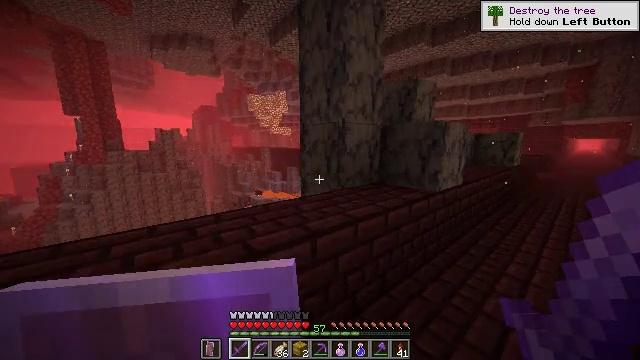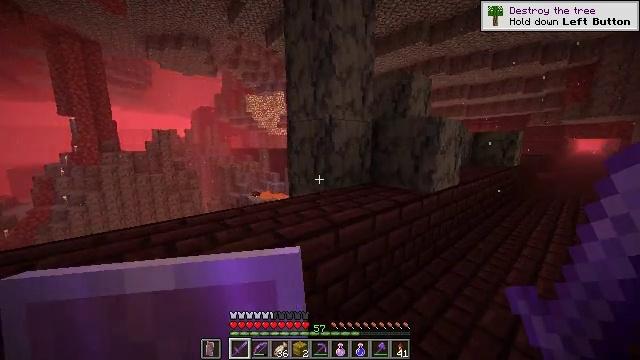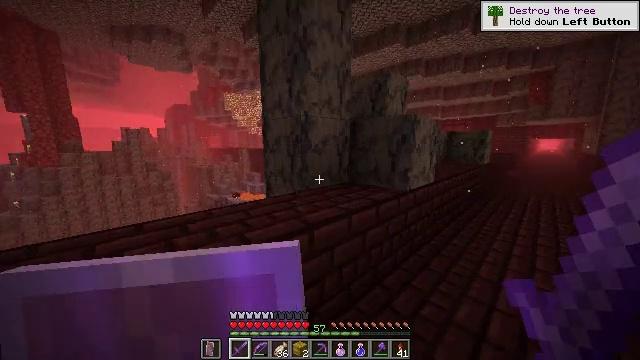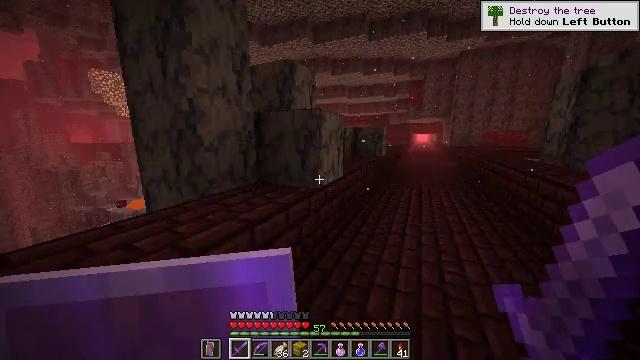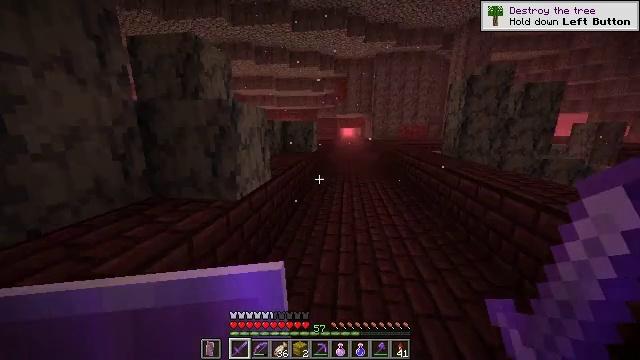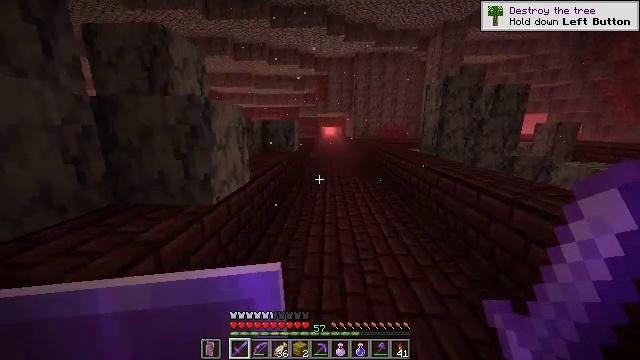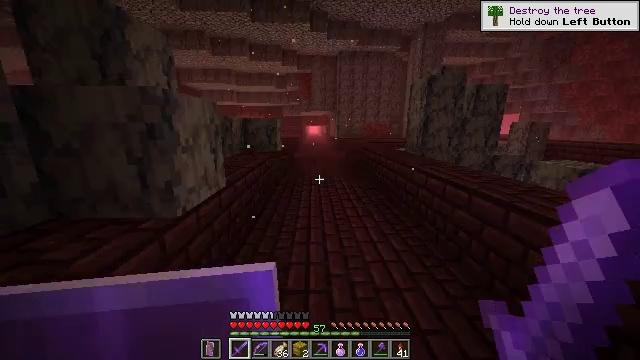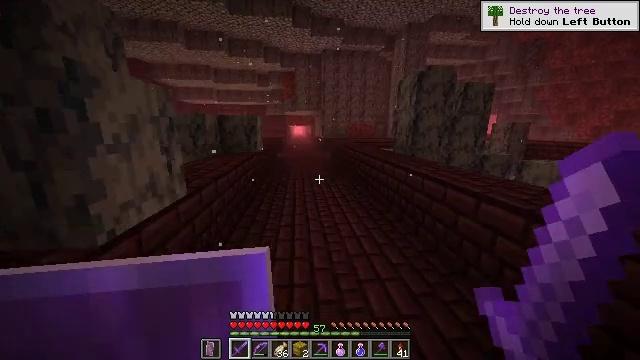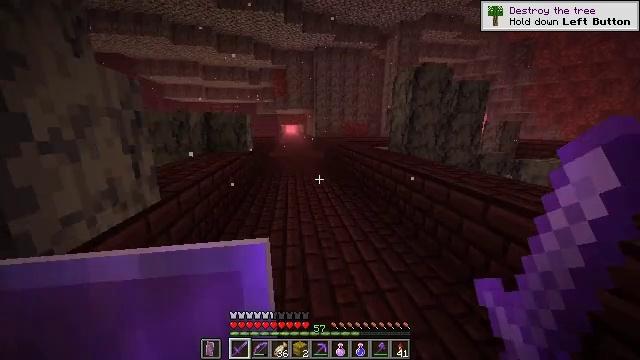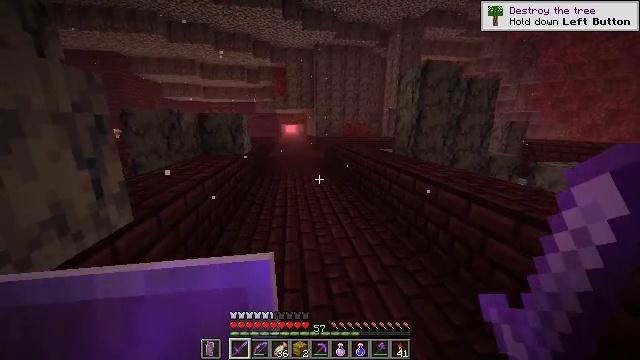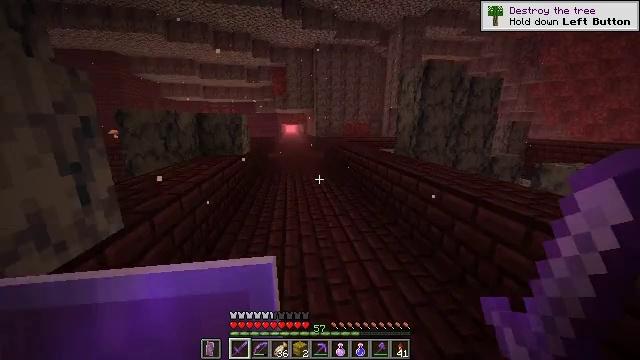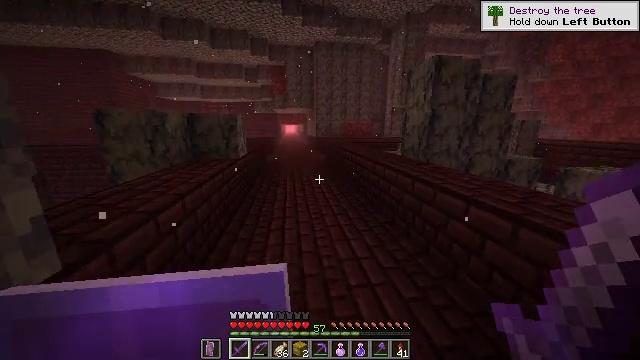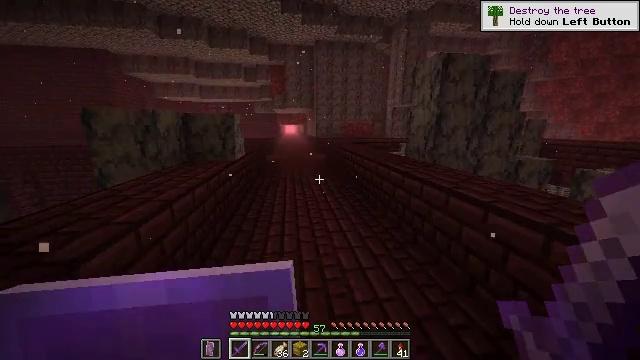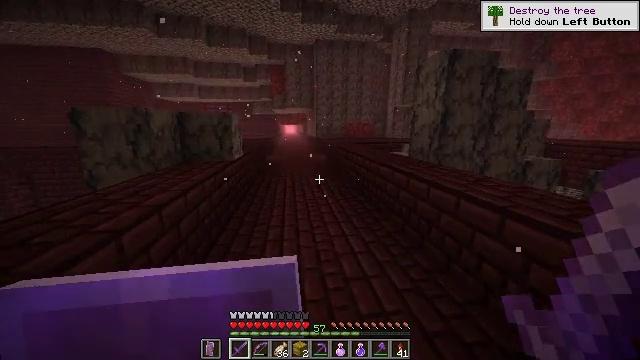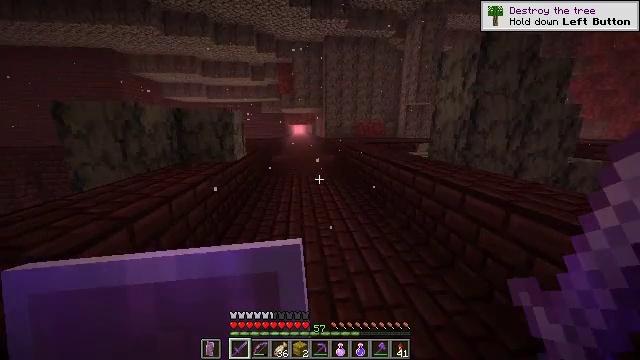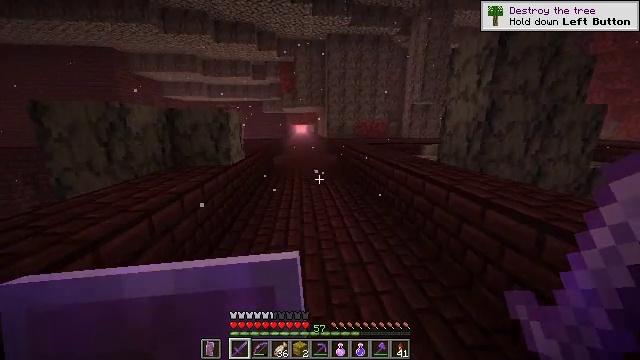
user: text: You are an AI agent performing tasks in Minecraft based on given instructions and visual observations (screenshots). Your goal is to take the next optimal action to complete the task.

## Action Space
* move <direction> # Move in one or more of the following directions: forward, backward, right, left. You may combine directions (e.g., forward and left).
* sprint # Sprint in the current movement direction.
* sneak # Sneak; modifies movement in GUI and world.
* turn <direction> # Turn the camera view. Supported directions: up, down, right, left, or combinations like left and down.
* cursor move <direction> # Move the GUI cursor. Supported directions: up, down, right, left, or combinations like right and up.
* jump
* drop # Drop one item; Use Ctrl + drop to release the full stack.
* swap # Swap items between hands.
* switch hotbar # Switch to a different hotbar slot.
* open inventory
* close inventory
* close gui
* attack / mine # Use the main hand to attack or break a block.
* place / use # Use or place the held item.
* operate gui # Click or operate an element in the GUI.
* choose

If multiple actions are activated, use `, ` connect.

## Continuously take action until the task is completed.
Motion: motion action
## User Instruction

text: Hunt the magma cube.
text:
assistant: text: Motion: move forward and move right, sprint
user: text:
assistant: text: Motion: move forward and move right, sprint, turn right
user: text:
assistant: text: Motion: move forward, sprint, turn right and down
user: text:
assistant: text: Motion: move forward, sprint, turn right and down
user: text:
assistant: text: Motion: move forward, sprint, turn right
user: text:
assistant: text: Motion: move forward, sprint, turn right
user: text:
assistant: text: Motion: move forward, sprint, turn right
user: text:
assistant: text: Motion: move forward, sprint, turn right
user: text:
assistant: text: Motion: move forward, sprint
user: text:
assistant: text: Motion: move forward, sprint
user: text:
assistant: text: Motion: move forward, sprint
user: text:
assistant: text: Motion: move forward, sprint
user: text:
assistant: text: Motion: move forward, sprint
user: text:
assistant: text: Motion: move forward, sprint, turn left
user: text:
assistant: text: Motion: move forward, sprint
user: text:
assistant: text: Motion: move forward, sprint
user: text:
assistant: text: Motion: move forward, sprint
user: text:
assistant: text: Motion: move forward, sprint
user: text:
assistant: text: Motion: move forward, sprint
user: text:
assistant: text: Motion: move forward, sprint
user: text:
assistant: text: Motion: move forward, sprint
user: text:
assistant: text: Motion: move forward, sprint
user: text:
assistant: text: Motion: move forward, sprint
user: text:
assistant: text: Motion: move forward and move right, sprint, turn left
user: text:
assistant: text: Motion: move forward and move right, sprint, turn left
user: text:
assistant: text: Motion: move forward and move right, sprint, turn left
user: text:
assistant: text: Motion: move forward and move right, sprint, turn left
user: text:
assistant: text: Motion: move forward and move right, sprint, turn left
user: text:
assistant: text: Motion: move forward and move right, sprint
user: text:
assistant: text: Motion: move forward and move right, sprint